Question: I have a lab values table that I would like to query and get the difference between the last value and the most recent value if its >= 0.2. How do I go around doing that. Here is the query I have so far. Any help would be appreciated. Database is Oracle 10g. See screenshot for details.
'''
SELECT DISTINCT VISITLAB.DATEOFENTRY, VISITLAB.LABVALUE, VISITLAB.CODE
FROM(XCX.PATIENTVISIT PATIENTVISIT
INNER JOIN
XCX.MASTERPATIENT MASTERPATIENT
ON (PATIENTVISIT.MASTERPATIENTID = MASTERPATIENT.MASTERPATIENTID))
INNER JOIN
XCX.VISITLAB VISITLAB
ON (VISITLAB.MASTERPATIENTID = PATIENTVISIT.MASTERPATIENTID)
AND (VISITLAB.VISITNUMBER = PATIENTVISIT.VISITNUMBER)
WHERE (MASTERPATIENT.MASTERPATIENTID = 'xxxxxxxx')
AND (VISITLAB.CODE = 'UQN0')
AND (PATIENTVISIT.DISCHARGEDATE IS NULL)
AND (PATIENTVISIT.FACILITYCODE = 'x')
'''

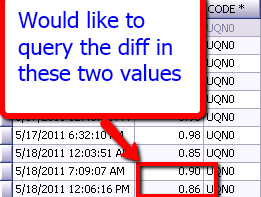
Answer: You should use the LAG anayltical function to retrieve a value in the previous row.
'''
SELECT * FROM (
SELECT DISTINCT VISITLAB.DATEOFENTRY, VISITLAB.LABVALUE, VISITLAB.CODE,
(LAG(VISITLAB.LABVALUE) over (order by VISITLAB.DATEOFENTRY) - VISITLAB.LABVALUE) as DIFF
FROM(XCX.PATIENTVISIT PATIENTVISIT
INNER JOIN
XCX.MASTERPATIENT MASTERPATIENT
ON (PATIENTVISIT.MASTERPATIENTID = MASTERPATIENT.MASTERPATIENTID))
INNER JOIN
XCX.VISITLAB VISITLAB
ON (VISITLAB.MASTERPATIENTID = PATIENTVISIT.MASTERPATIENTID)
AND (VISITLAB.VISITNUMBER = PATIENTVISIT.VISITNUMBER)
WHERE (MASTERPATIENT.MASTERPATIENTID = 'xxxxxxxx')
AND (VISITLAB.CODE = 'UQN0')
AND (PATIENTVISIT.DISCHARGEDATE IS NULL)
AND (PATIENTVISIT.FACILITYCODE = 'x')
) INLINEVIEW
WHERE DIFF < .2
'''
This isn't necessarily the answer you are looking for but it demonstrates how I can compute a derive a value for a column based on the value in a previous row.